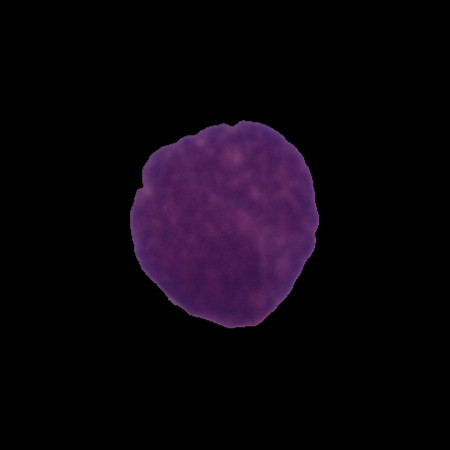
Label: cancer